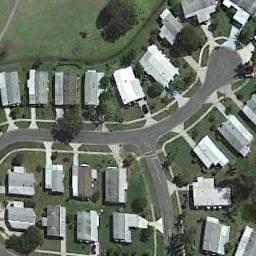
Label: residential